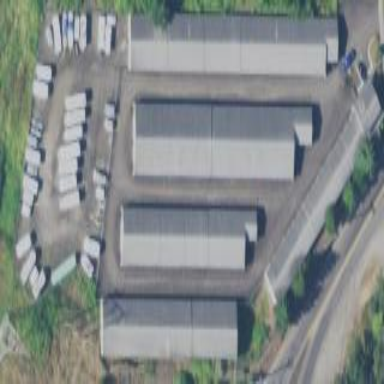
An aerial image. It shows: Commercial area with storage rental shop.